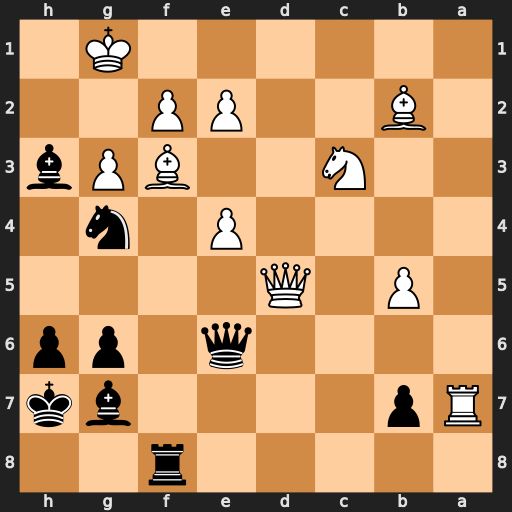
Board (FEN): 5r2/Rp4bk/4q1pp/1P1Q4/4P1n1/2N2BPb/1B2PP2/6K1
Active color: b
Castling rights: -
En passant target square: -
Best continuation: Qb6 Nd1 Qxa7 Bxg7 Kxg7 Bxg4 Bxg4